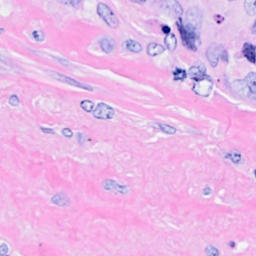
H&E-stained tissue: Breast